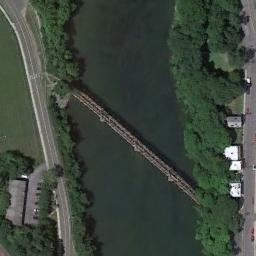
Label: bridge